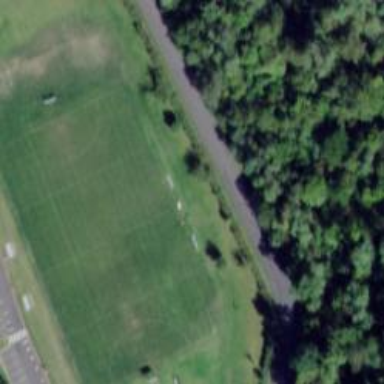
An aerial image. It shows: Multi-sport pitch on leisure land.